Question: Count the number of objects in the diagram.
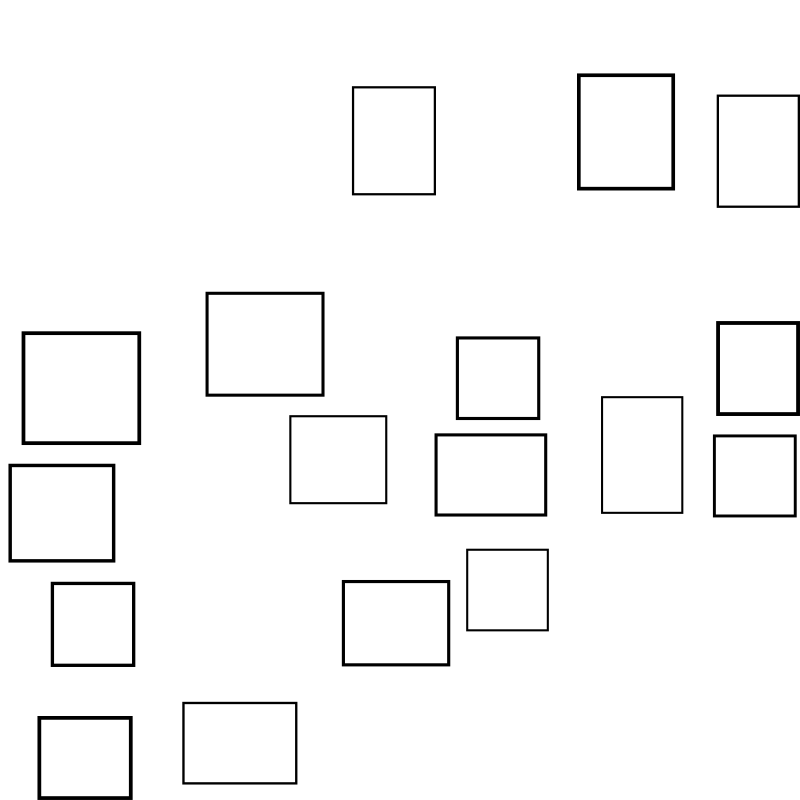
Answer: 17